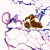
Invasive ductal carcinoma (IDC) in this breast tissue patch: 0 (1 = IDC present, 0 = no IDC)